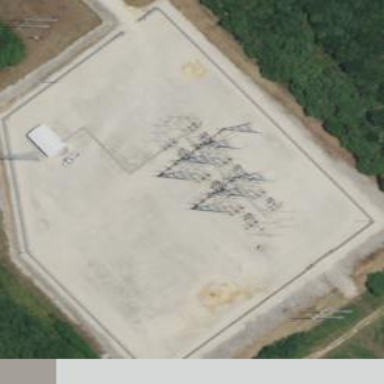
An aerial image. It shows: Fence surrounds transmission level power substation.